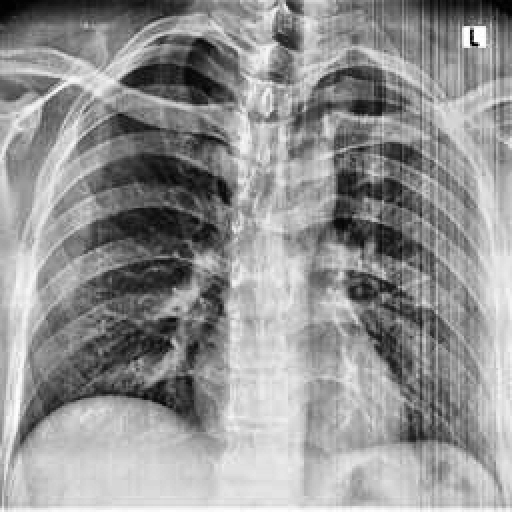
Finding: NORMAL